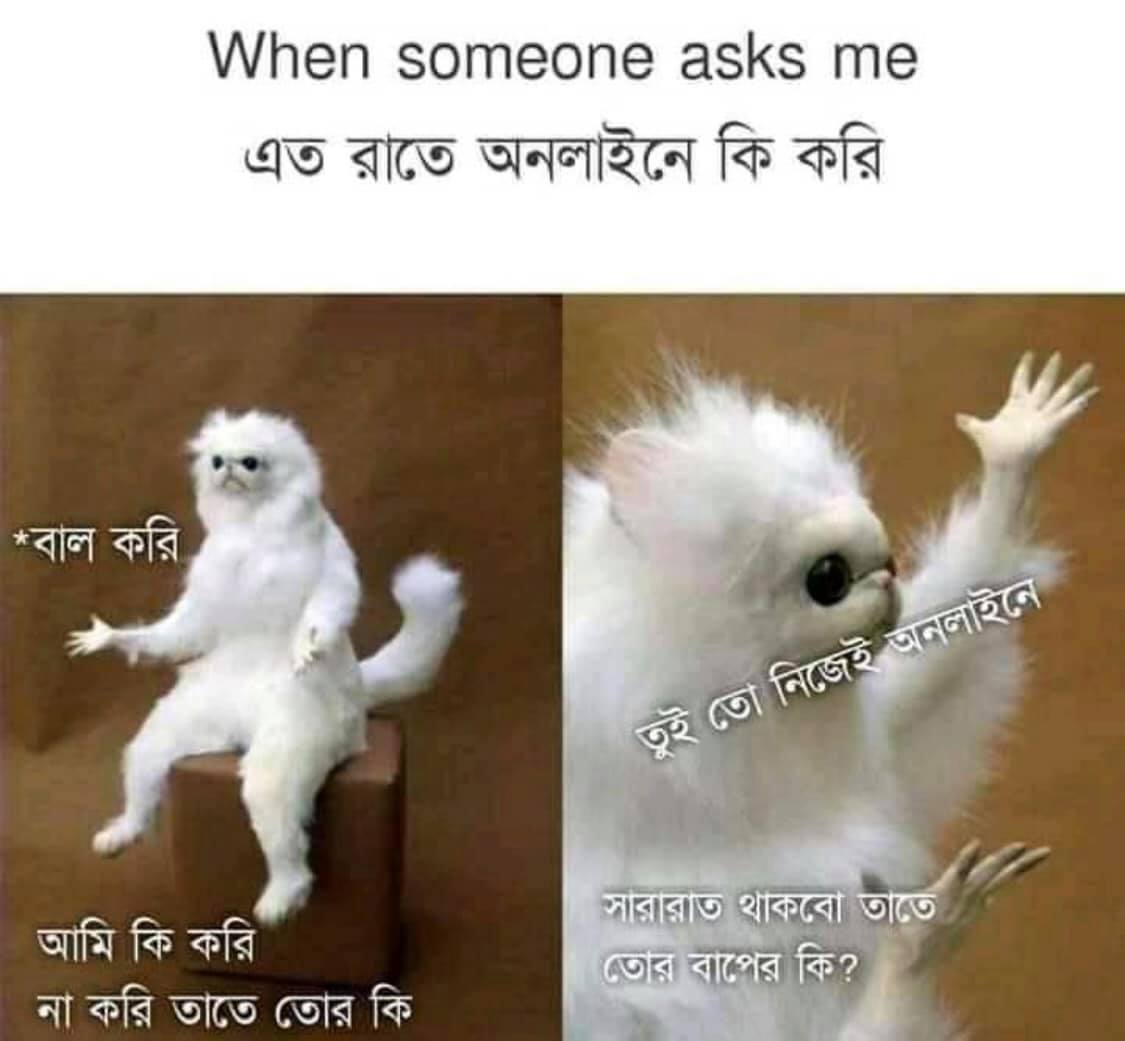
Caption: When someone asks me এত রাতে অনলাইনে কি করি    *বাল করি    আমি কি করি না করি তাতে তোর কি      তুই তো নিজেই অনলাইনে    সারারাত থাকবো তাতে তোর বাপের কি ?
Label: non-hate